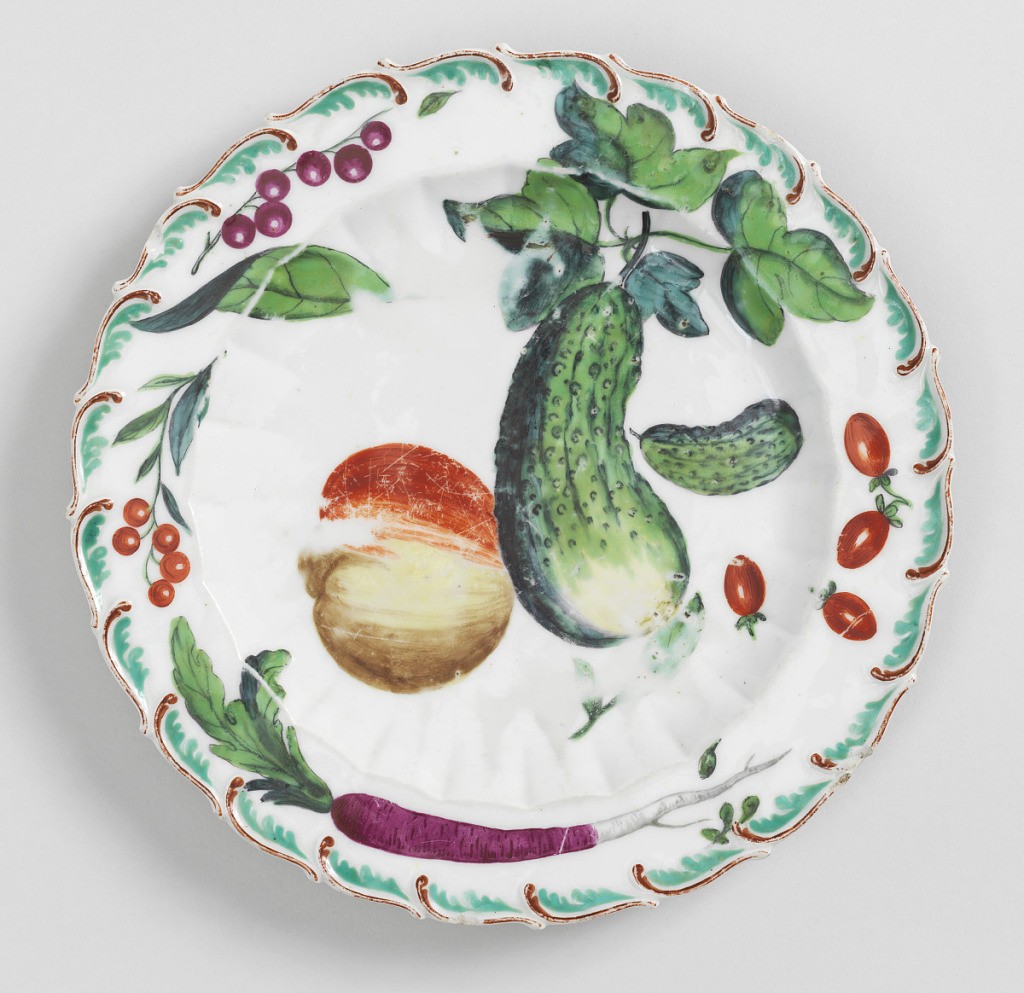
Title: "Hans Sloane" Botanical Plate (One of Twelve)
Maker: Chelsea Porcelain Manufactory, English, 1745 – 1784
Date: ca. 1757–1769
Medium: soft paste porcelain, vitreous enamel
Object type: plate
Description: Flat marly springing from scalloped inner rim. Raised, feathered edge, painted brown and green. In center, large and small cucumber and an apple. On marly, three rose hips, a purple long radish, currents and small red berries.